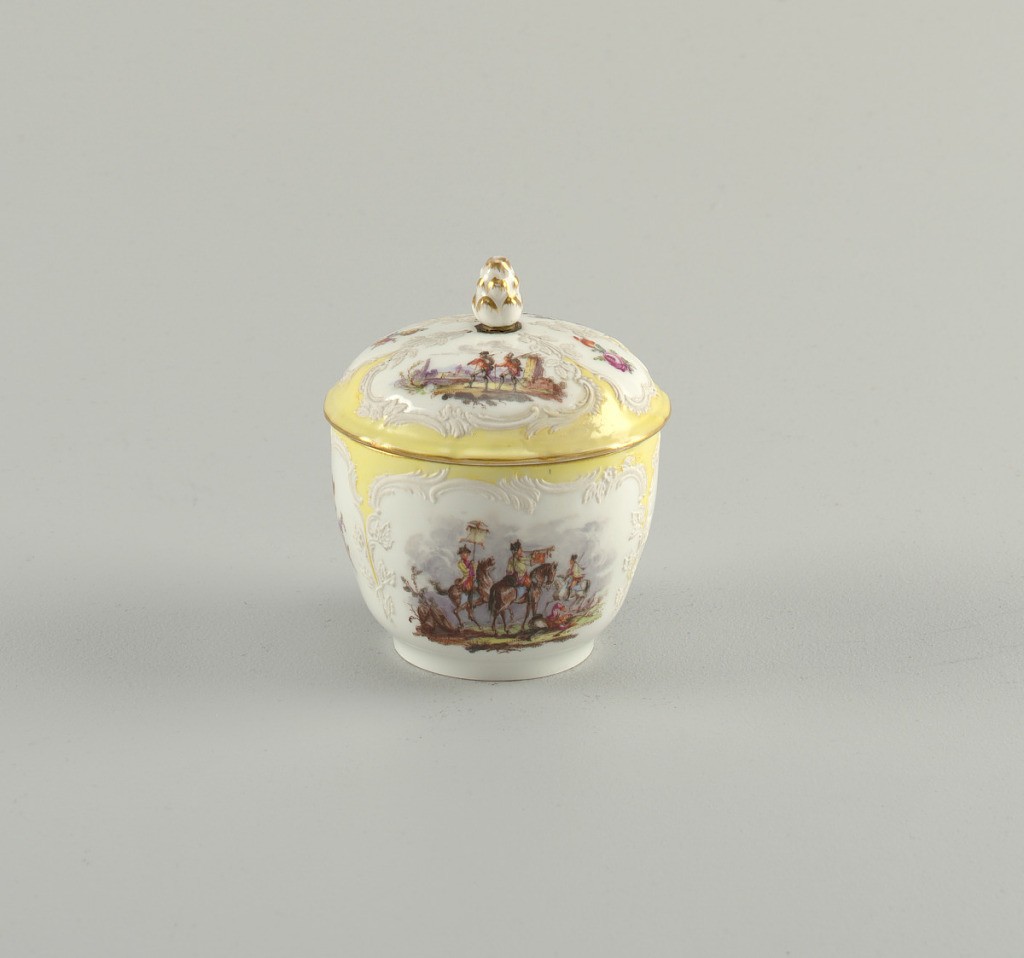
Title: Sugar Bowl with Battle Scenes (Bataillen-Malerei)
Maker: Royal Porcelain Manufactory, Berlin, German, established 1763
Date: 1870–1900
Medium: hard paste porcelain, vitreous enamel, gold
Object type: sugar bowl
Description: Curved bowl, slightly compressed in lower parts. Domed cover with pine-cone knob. Decorations show soldiers on campaign. Neuzierat style.